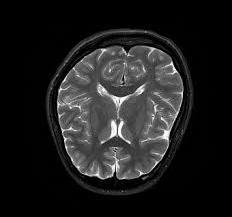
Label: notumor